Question: What is the device connection limit?
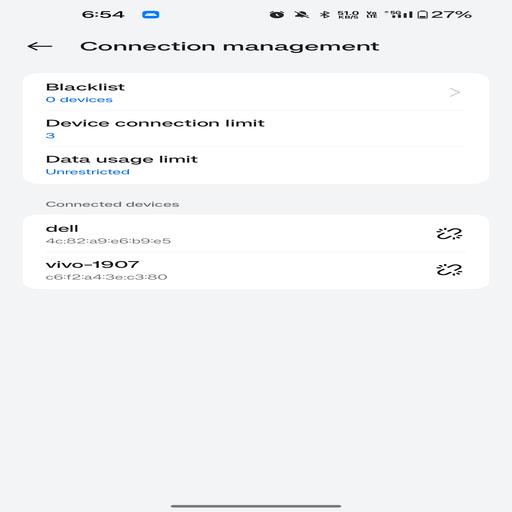
Answer: 3